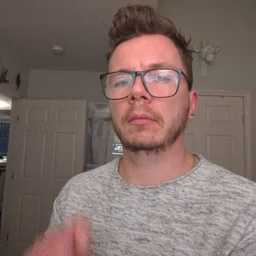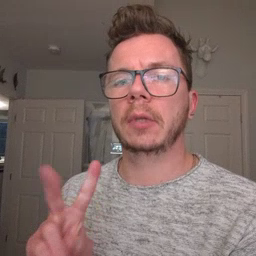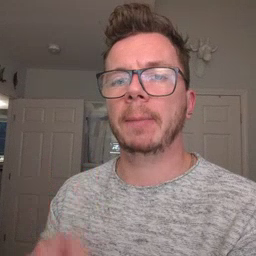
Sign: TV